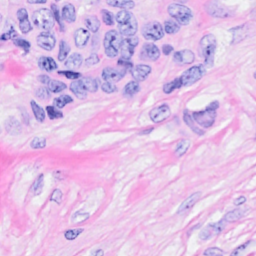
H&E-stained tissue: Breast